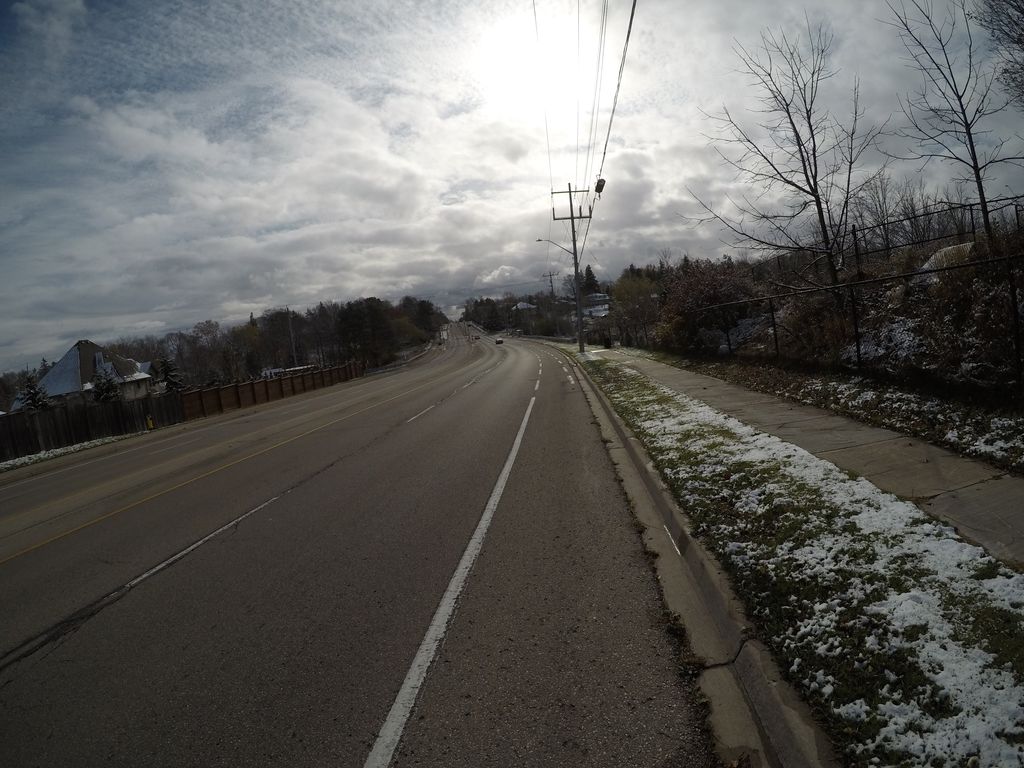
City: kitchener-waterloo